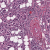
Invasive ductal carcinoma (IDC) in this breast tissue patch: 1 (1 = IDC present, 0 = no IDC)